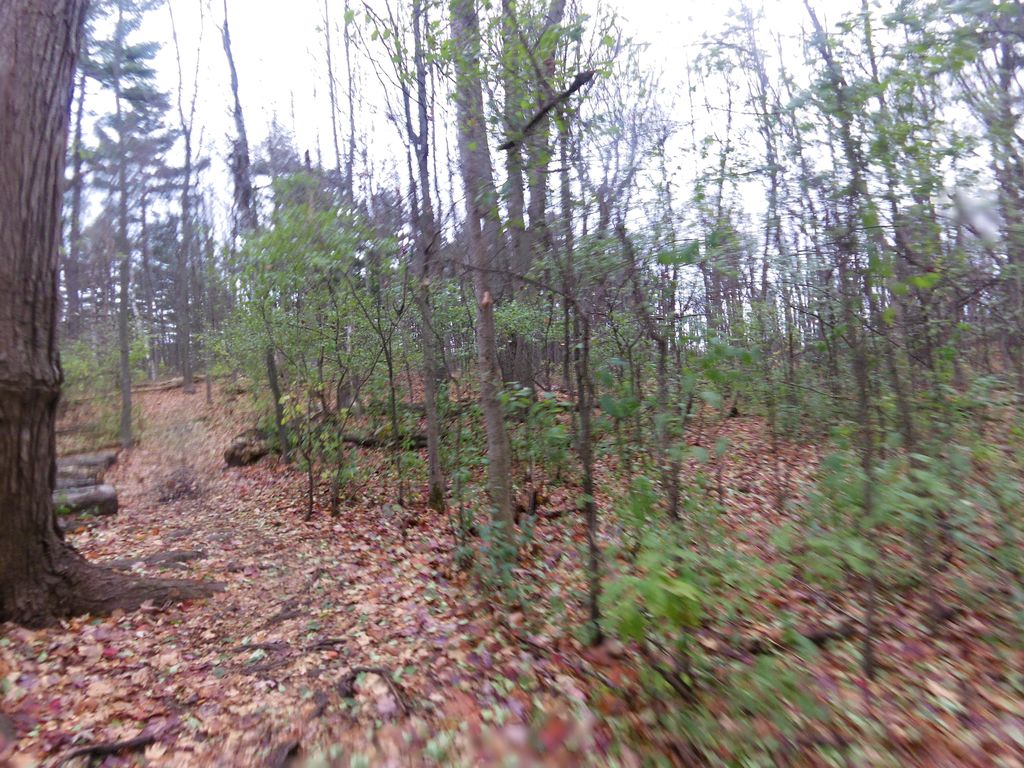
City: ottawa-gatineau